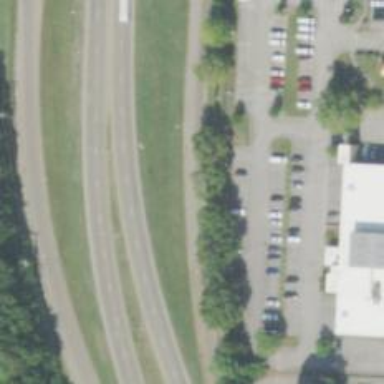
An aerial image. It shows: Primary link highway.